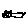
Label: cat